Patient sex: F
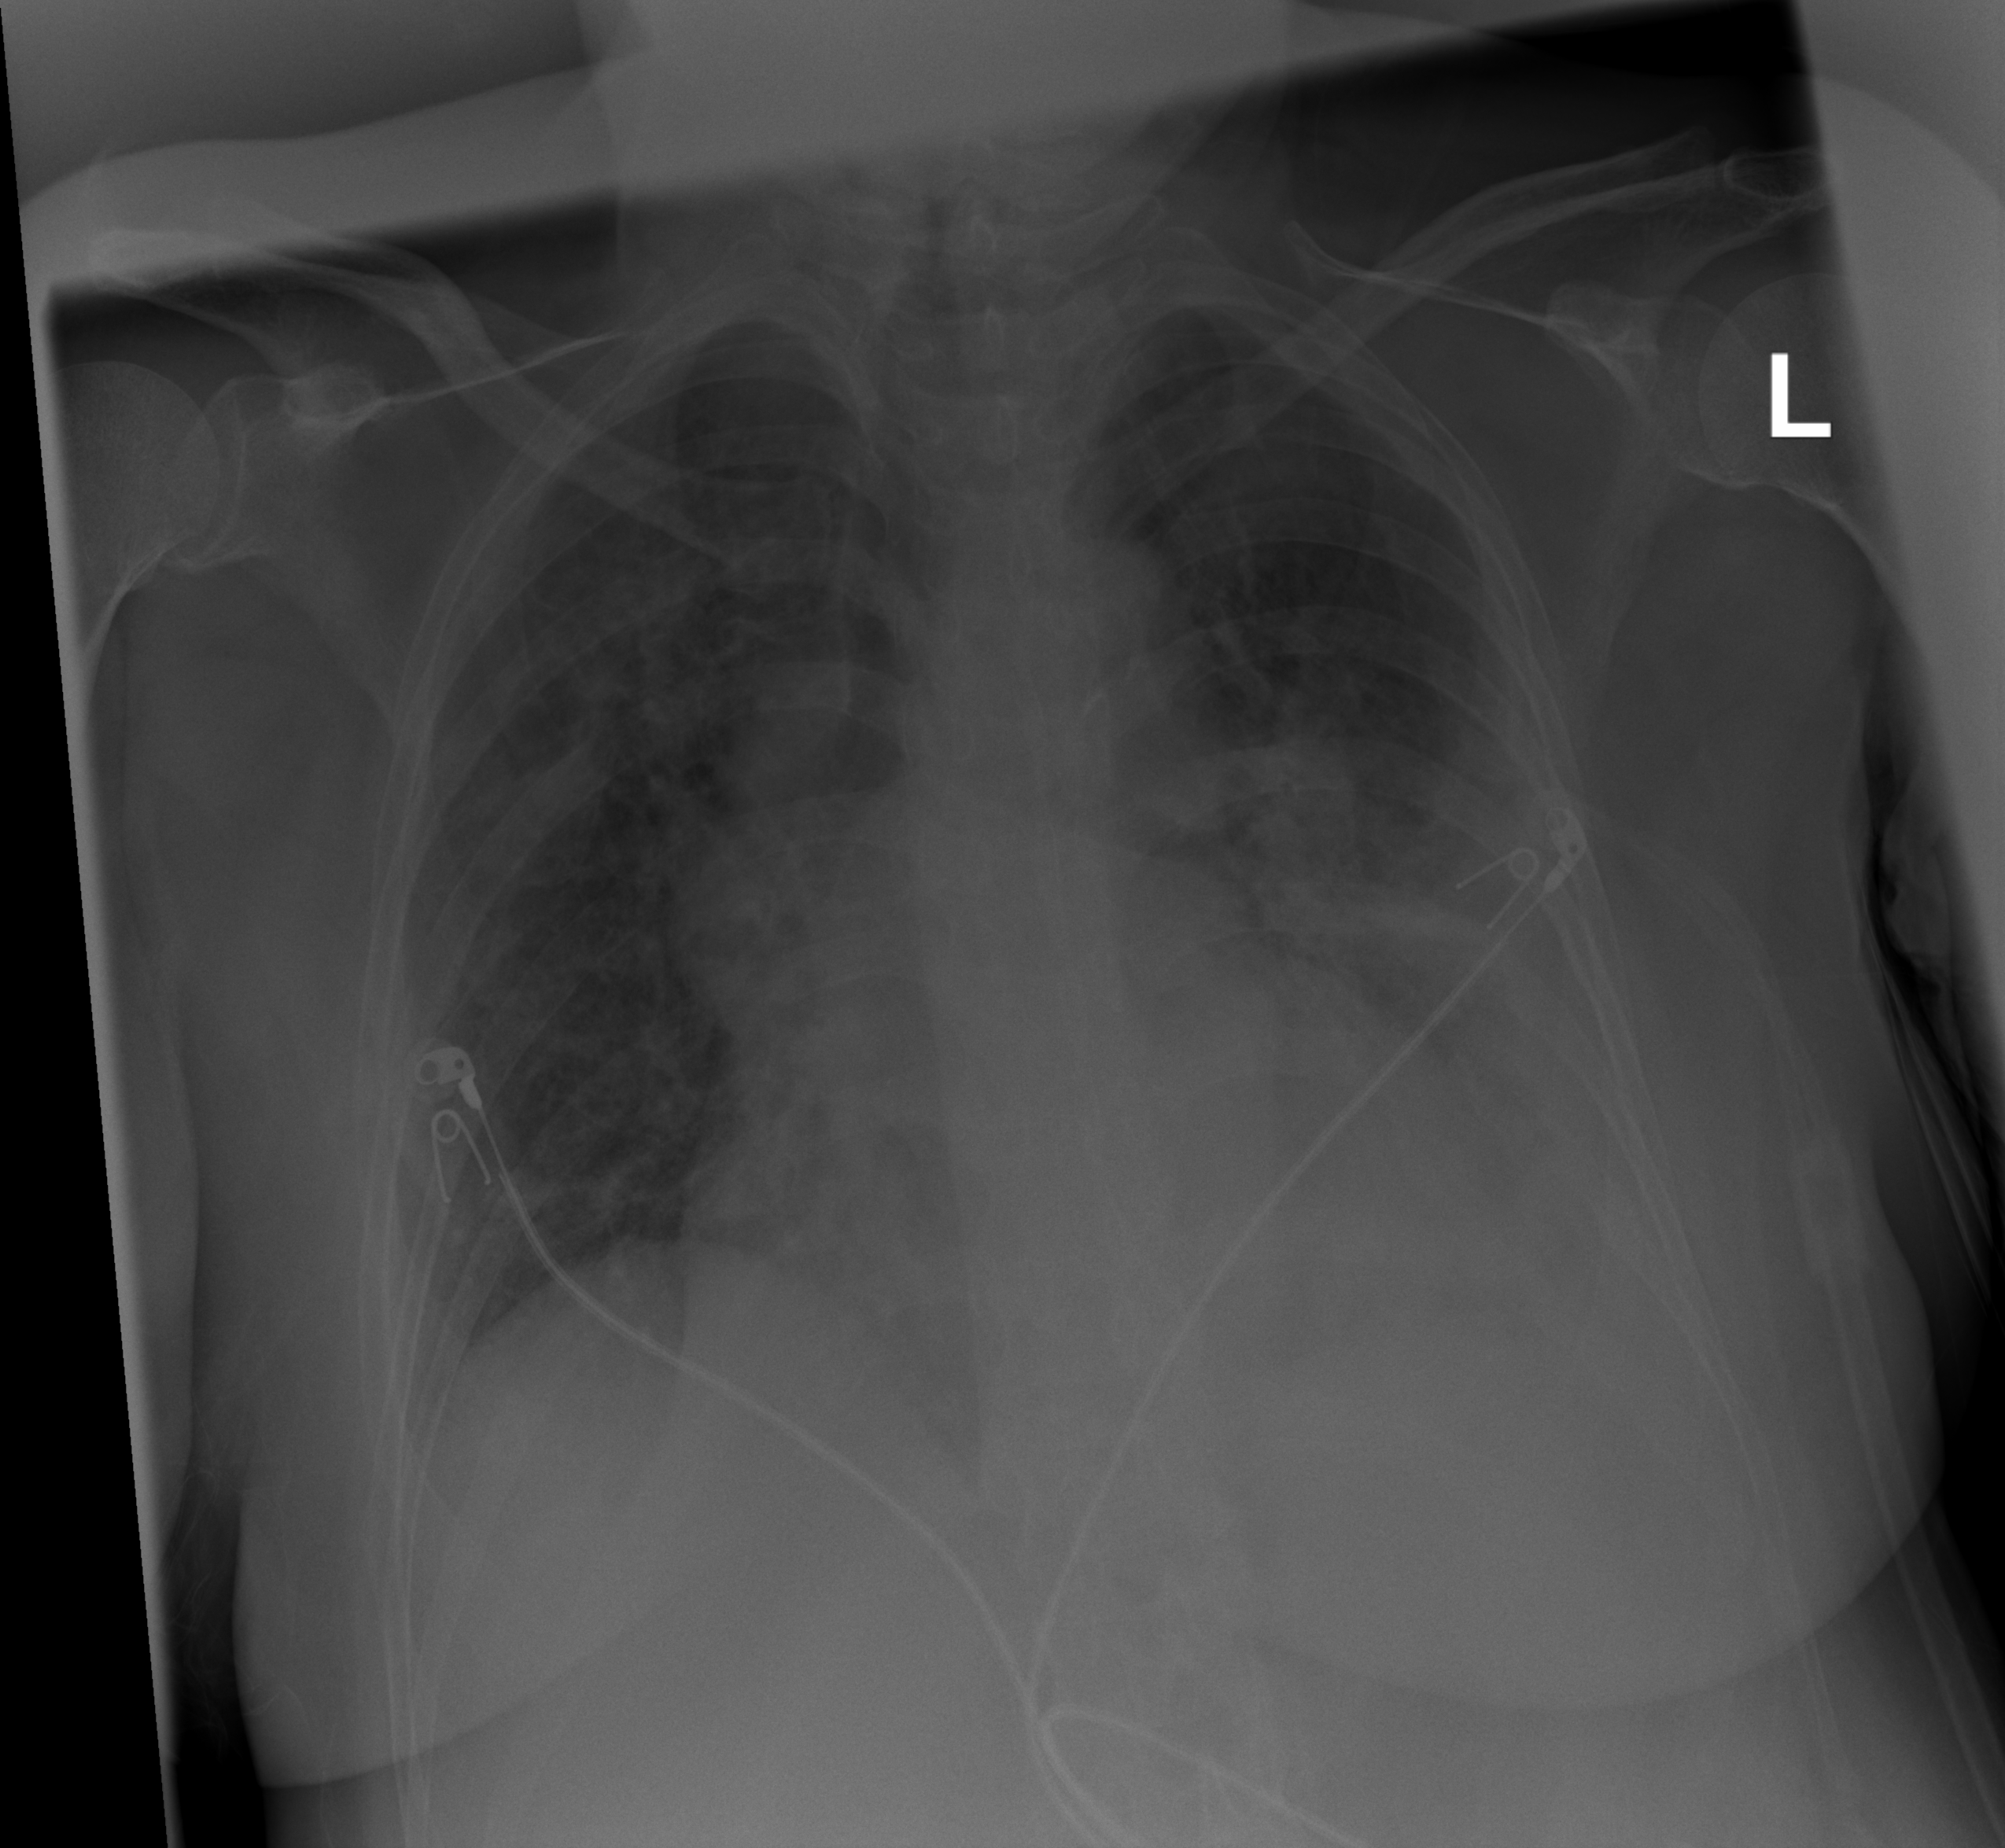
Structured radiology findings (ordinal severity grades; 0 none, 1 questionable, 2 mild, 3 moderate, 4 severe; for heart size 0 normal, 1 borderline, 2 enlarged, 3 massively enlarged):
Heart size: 2
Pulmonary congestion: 2
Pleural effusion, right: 0
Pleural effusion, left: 2
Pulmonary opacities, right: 2
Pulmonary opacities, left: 2
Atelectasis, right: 0
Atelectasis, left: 3